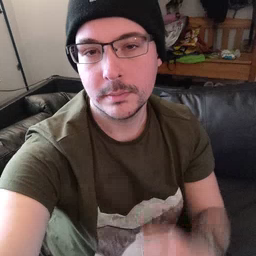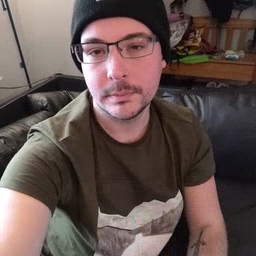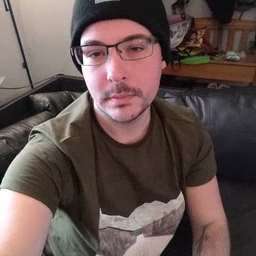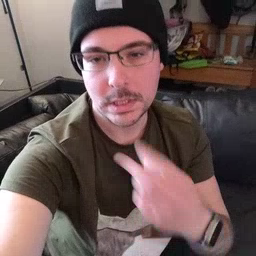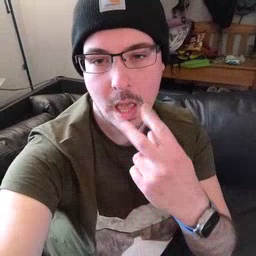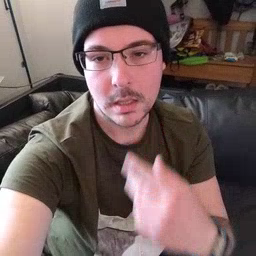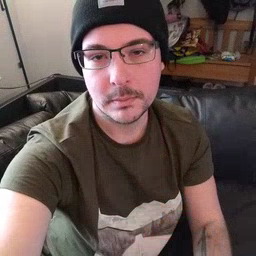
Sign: snack